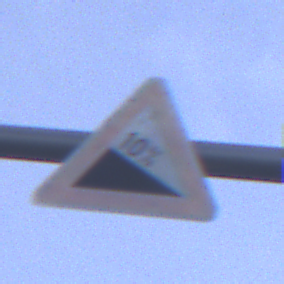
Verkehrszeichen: Gefaelle10
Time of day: SunriseSunset
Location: Outdoor (Suburban)
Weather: PartlyCloudy
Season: NotSpecified
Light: Natural